Interaction volume radius: 10 \u00c5
Interaction volume height: 30 \u00c5
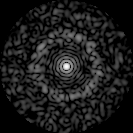
Disorder parameter: 0.8391